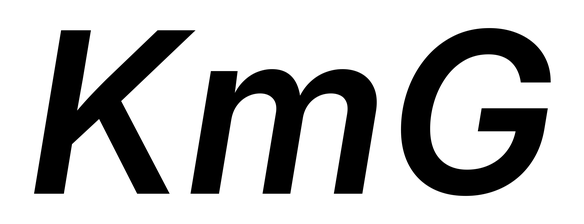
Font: Inter-Italic_SemiBold_Italic